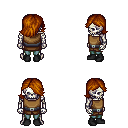
a pixel art fantasy rpg character, male body template, skeleton, leather chest armor, teal pants, brunette swoop hairstyle, black shoes, four views (front, back, left, right), 2x2 character sprite sheet, small pixel art, hard edges, no anti-aliasing